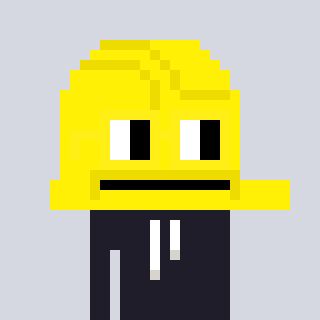
a pixel art character with square yellow glasses, a construction helmet-shaped head and a grayscale-colored body on a cool background